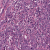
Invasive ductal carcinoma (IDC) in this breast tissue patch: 1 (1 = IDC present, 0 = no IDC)